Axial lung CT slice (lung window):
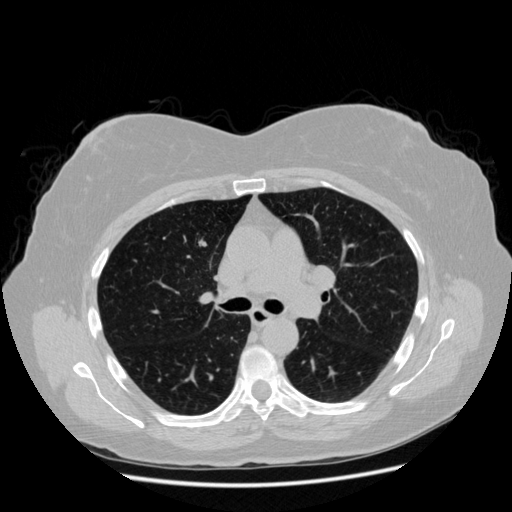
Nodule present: no